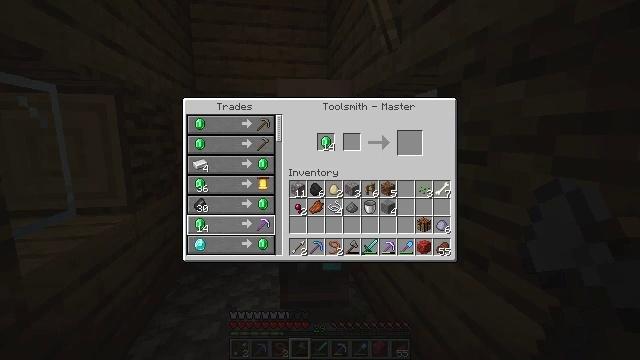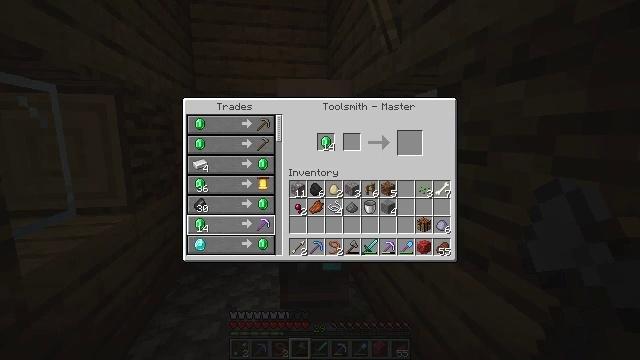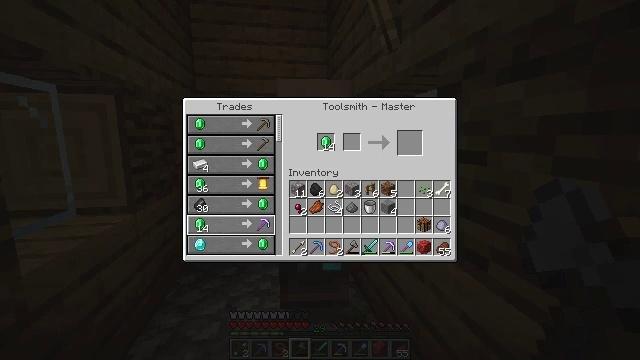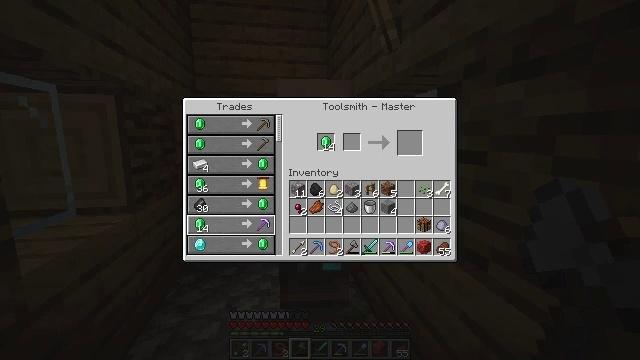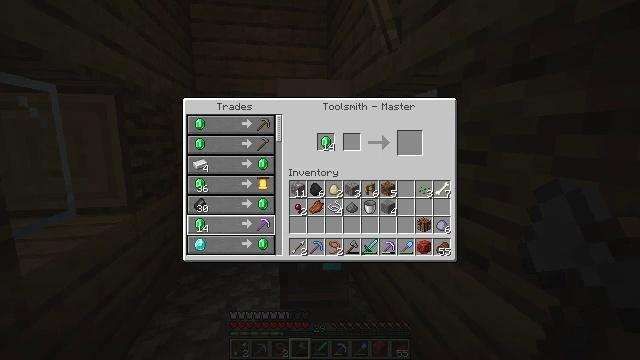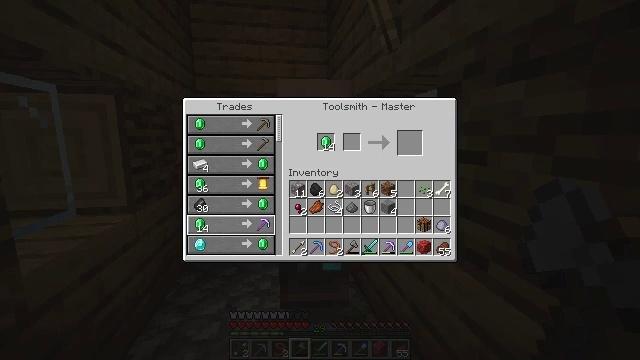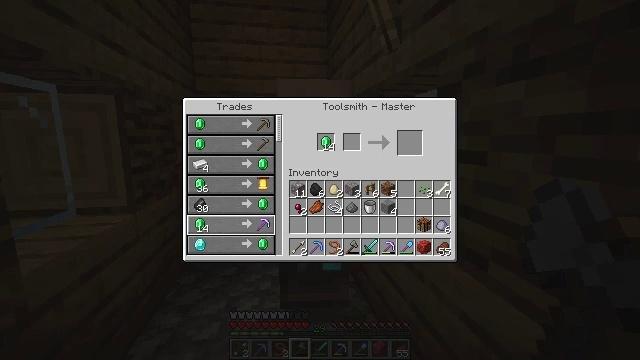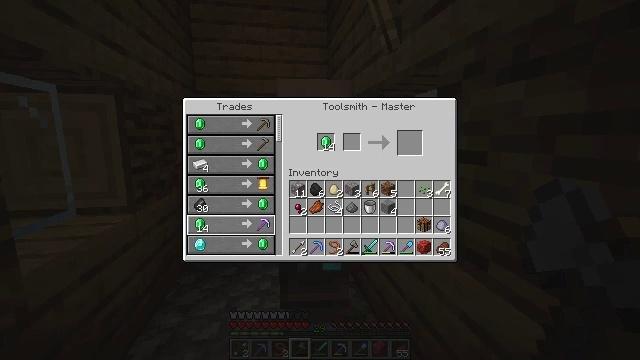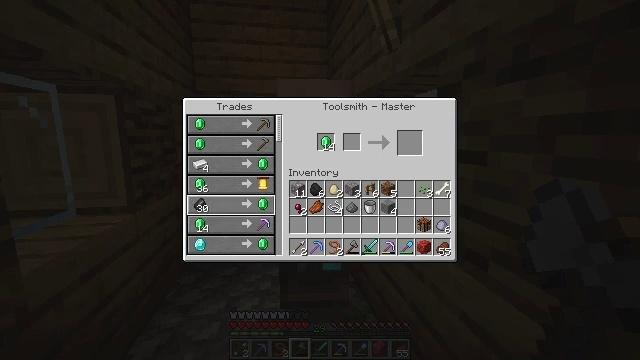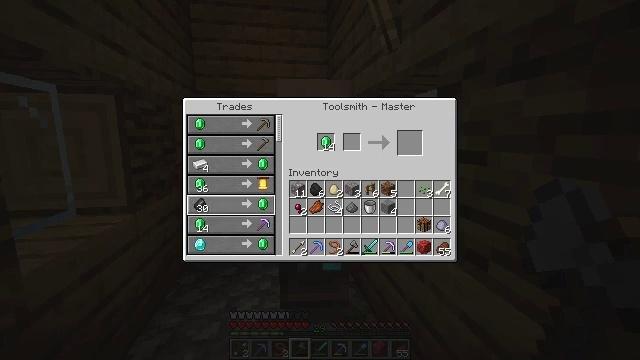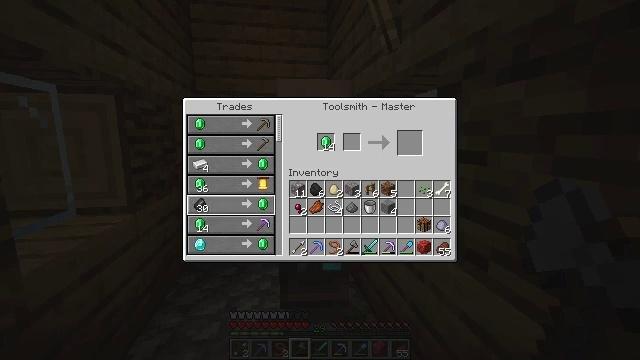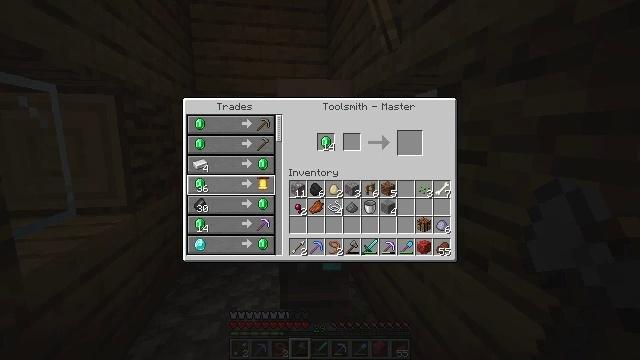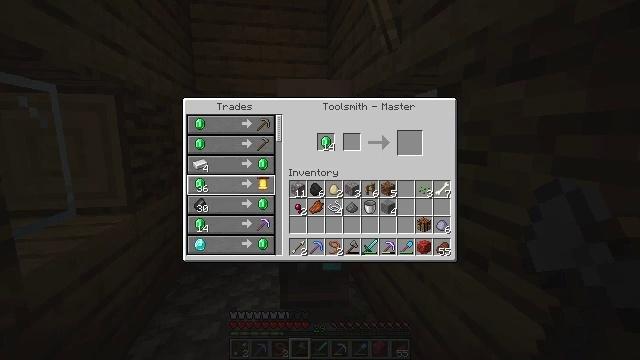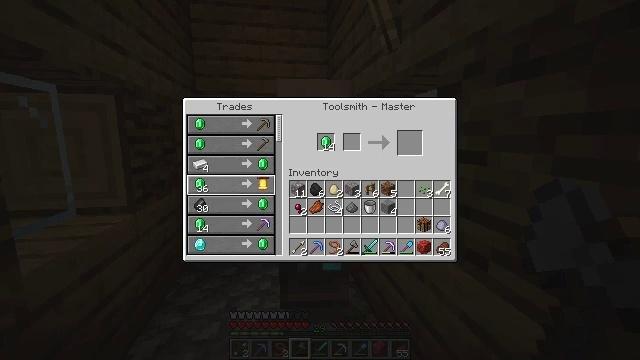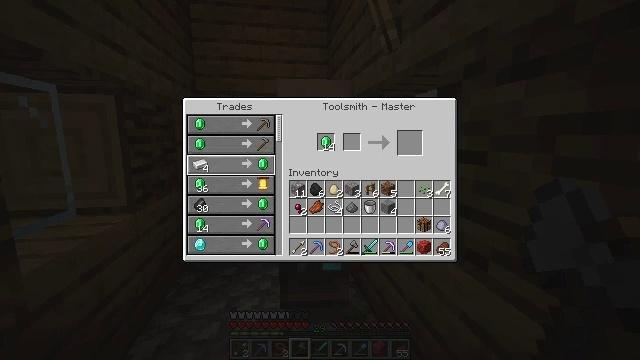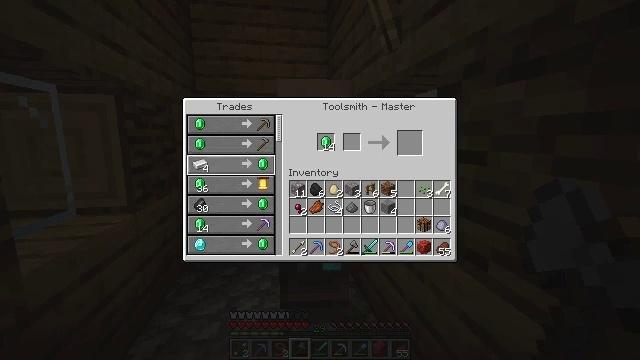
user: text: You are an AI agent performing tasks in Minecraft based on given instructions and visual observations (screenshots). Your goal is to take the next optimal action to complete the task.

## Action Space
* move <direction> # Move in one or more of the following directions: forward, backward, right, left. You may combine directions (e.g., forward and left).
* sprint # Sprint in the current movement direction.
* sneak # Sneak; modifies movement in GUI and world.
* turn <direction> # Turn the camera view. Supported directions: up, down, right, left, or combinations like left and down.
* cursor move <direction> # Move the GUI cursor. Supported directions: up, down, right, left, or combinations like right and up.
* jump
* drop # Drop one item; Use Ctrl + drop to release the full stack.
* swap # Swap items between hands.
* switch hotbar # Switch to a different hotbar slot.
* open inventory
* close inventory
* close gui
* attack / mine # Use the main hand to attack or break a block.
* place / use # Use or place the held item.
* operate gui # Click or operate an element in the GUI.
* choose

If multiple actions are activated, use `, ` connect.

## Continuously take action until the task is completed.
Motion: motion action
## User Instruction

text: Drop a lead.
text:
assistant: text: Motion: no_op
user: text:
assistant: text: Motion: no_op
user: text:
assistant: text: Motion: no_op
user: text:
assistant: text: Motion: no_op
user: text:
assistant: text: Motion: no_op
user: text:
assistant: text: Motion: no_op
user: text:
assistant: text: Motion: no_op
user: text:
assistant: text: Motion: no_op
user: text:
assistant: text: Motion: no_op
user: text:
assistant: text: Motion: cursor move up
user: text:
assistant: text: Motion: cursor move up
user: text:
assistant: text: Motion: no_op
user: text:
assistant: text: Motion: cursor move up
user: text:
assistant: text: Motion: cursor move up
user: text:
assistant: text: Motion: cursor move up
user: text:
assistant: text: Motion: cursor move up
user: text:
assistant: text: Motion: no_op
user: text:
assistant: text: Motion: no_op
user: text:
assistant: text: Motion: no_op
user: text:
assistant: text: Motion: no_op
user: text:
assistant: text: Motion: no_op
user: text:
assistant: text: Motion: no_op
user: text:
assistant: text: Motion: no_op
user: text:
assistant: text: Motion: no_op
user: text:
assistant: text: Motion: no_op
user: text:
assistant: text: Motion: no_op
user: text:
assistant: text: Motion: no_op
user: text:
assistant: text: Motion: no_op
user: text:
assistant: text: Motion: no_op
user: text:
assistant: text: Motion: cursor move right